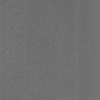
Label: dusty